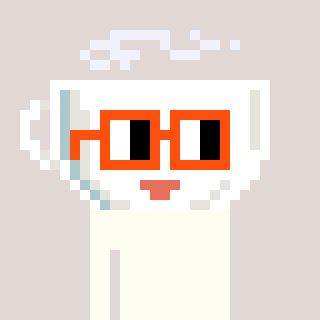
a pixel art character with square orange glasses, a mug-shaped head and a red-colored body on a warm background